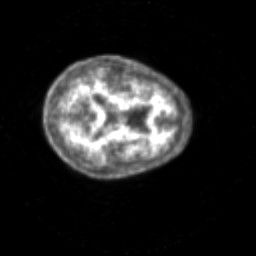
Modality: PET
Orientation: axial
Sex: female
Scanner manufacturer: siemens